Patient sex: F
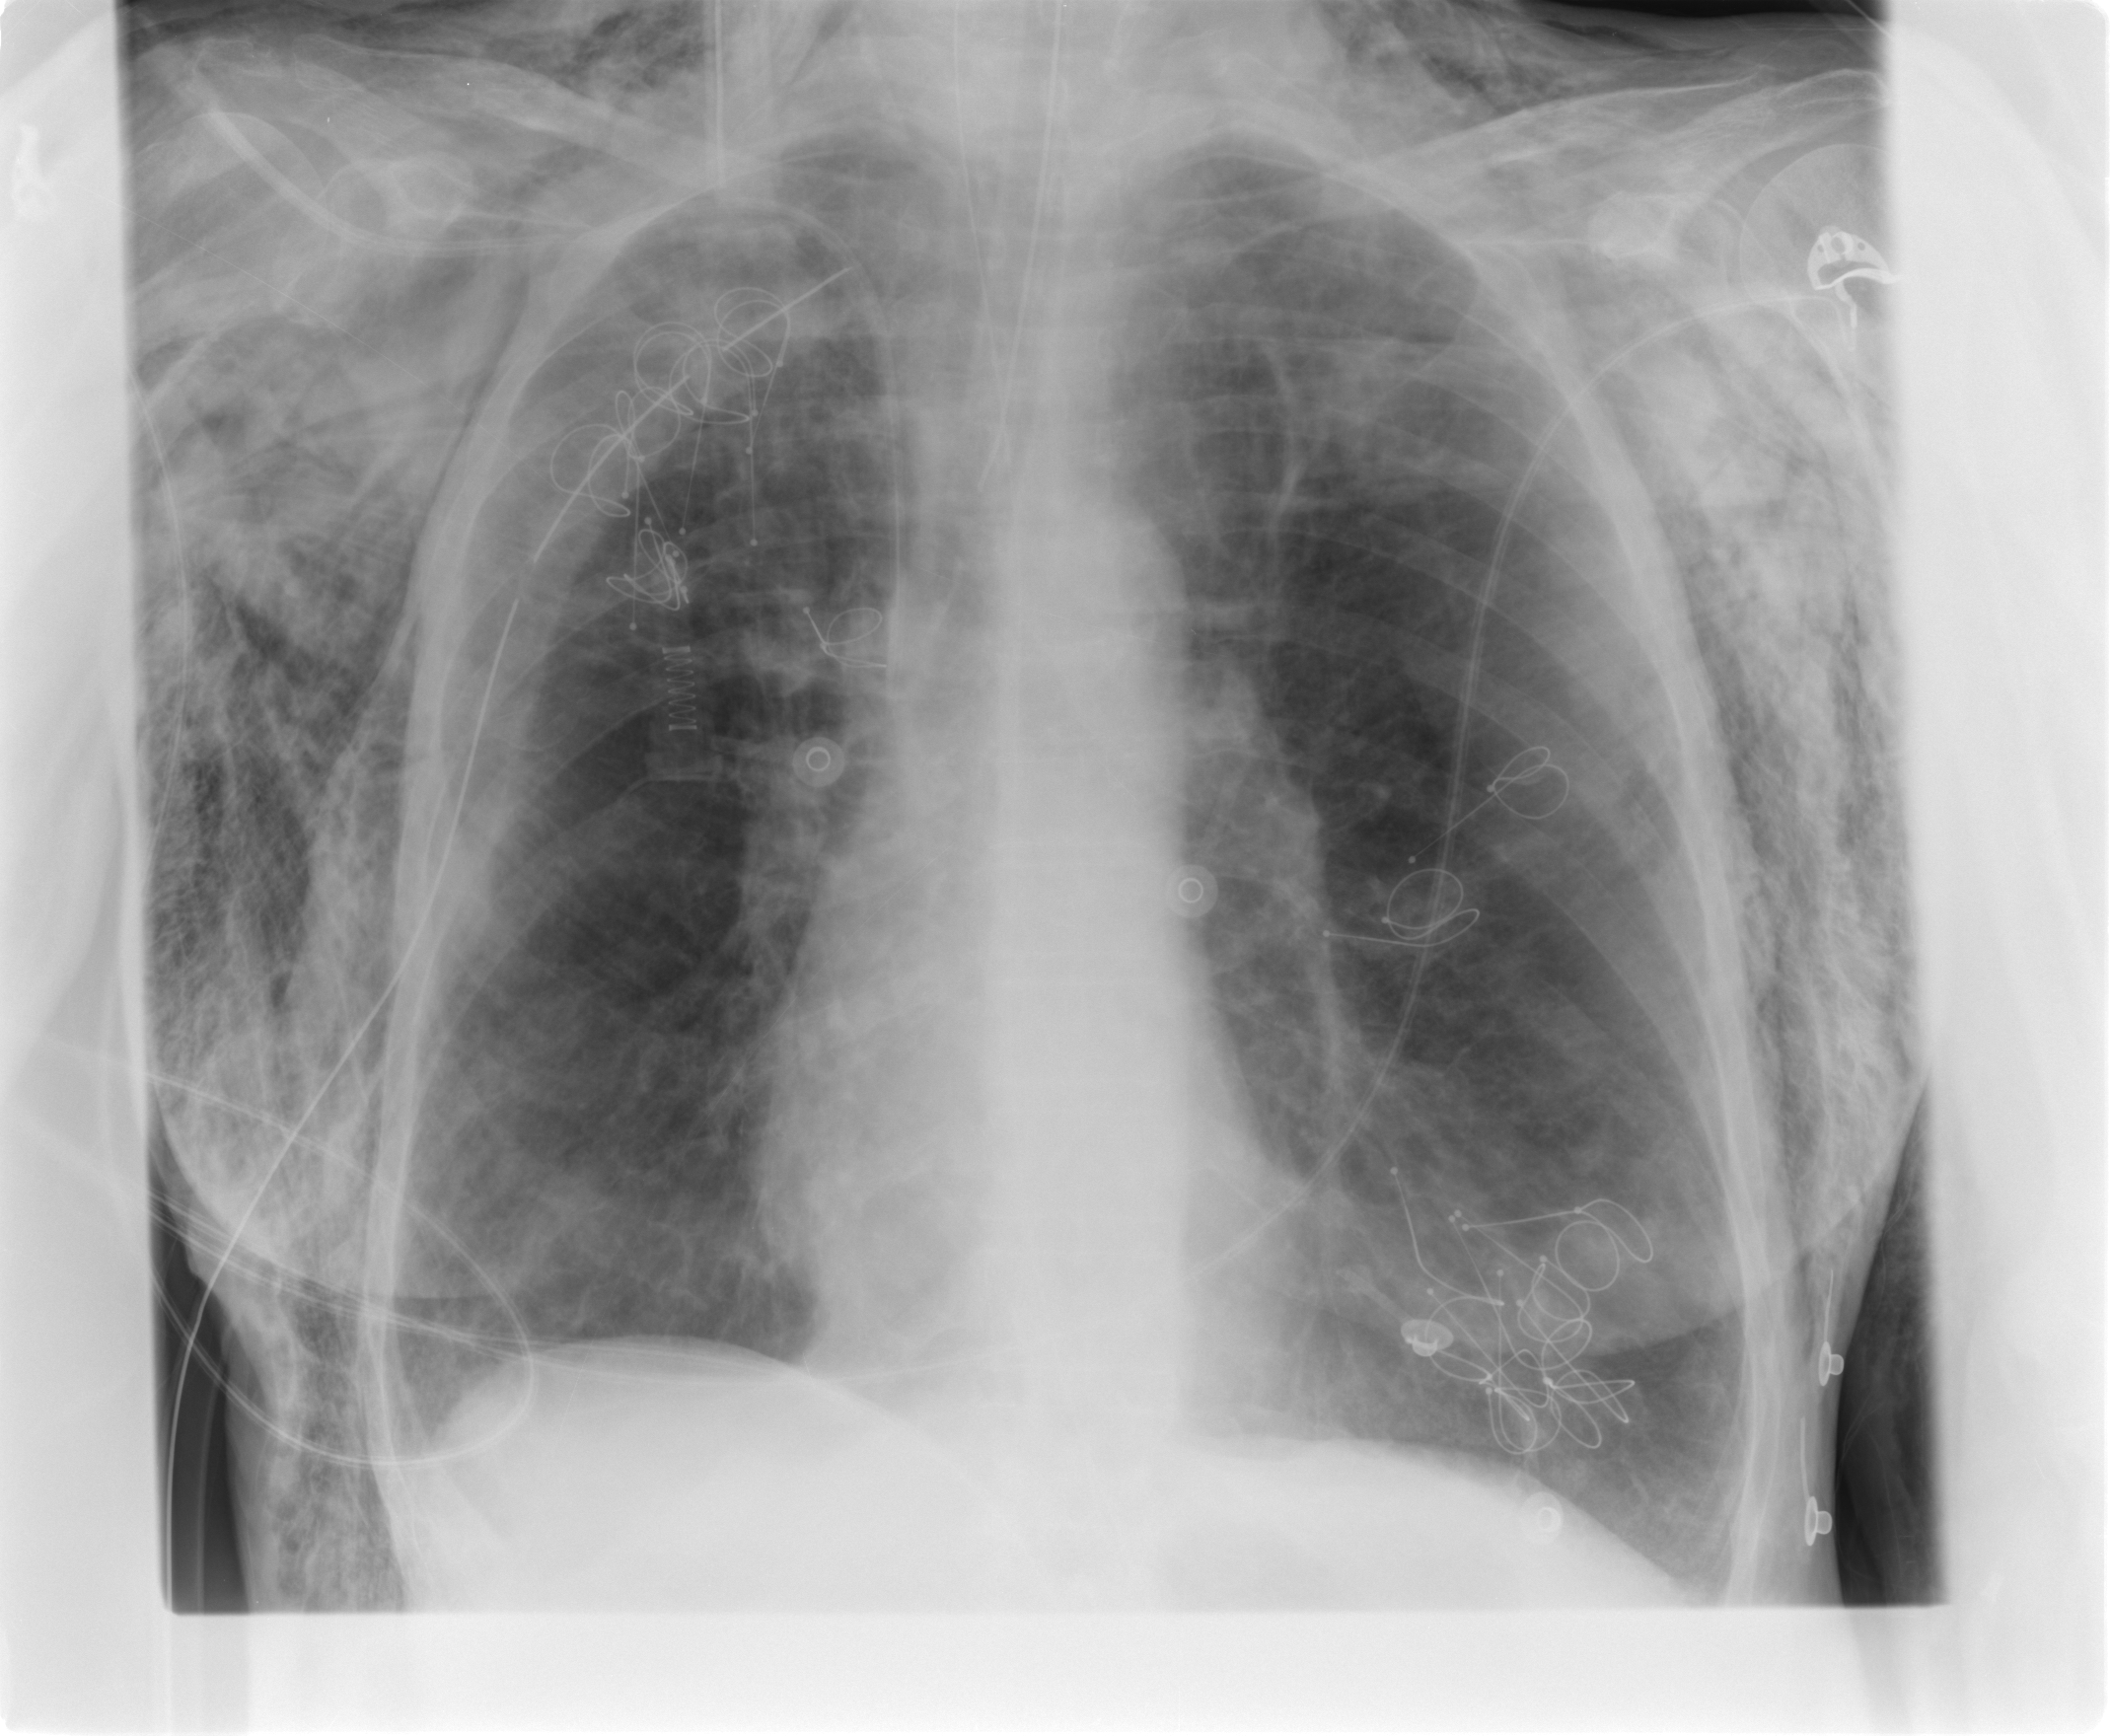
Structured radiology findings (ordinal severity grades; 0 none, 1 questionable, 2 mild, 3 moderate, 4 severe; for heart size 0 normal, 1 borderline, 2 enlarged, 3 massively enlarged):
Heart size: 0
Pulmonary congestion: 0
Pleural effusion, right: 0
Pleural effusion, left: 1
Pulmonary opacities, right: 0
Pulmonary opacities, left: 0
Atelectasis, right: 0
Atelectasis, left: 0